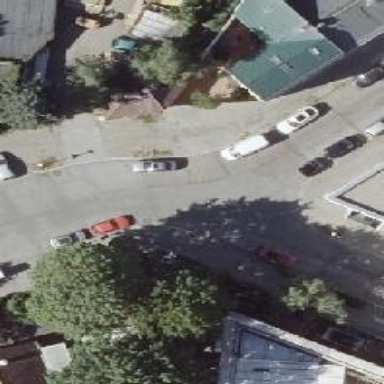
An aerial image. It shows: Residential road with parallel on-street parking on the left side. The sidewalk on both sides has surface made of sett.